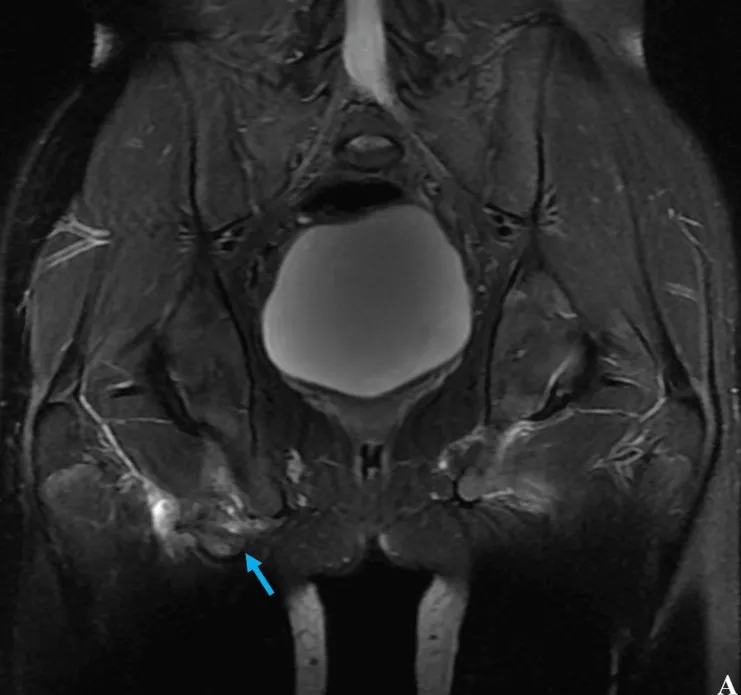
Magnetic resonance images of patient hips. Coronal T2-weighted image with fat saturation.
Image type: radiology (mri)